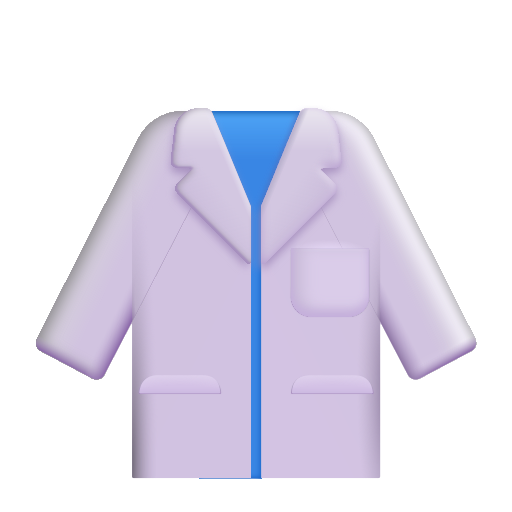
lab coat color